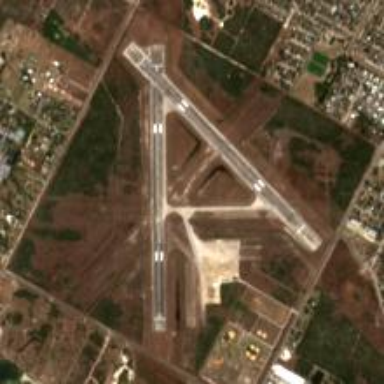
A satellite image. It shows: Military airfield located within larger aerodrome area.